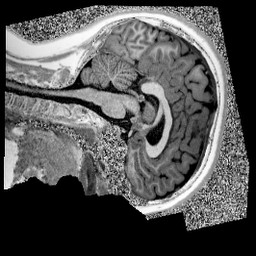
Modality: UNIT1
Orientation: sagittal
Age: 11
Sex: male
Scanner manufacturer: siemens
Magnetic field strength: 3 T
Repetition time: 4 s
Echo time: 0.00299 s